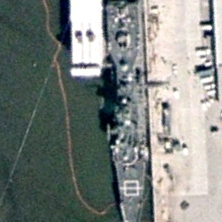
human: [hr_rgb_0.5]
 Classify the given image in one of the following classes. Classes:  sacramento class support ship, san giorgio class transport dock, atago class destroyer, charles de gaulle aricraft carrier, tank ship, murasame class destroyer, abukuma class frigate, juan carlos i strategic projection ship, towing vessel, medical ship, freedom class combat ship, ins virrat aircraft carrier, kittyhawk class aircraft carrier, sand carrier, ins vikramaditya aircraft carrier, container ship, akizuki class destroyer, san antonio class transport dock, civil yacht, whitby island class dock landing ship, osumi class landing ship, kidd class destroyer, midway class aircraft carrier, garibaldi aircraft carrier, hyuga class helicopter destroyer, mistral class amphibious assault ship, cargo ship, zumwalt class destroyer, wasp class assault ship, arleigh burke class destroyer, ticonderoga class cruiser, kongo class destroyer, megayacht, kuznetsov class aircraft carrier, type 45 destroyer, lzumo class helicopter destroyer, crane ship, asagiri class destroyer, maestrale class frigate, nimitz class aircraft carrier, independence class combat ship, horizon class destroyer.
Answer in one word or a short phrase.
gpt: Ticonderoga class cruiser